Interaction volume radius: 5 \u00c5
Interaction volume height: 25 \u00c5
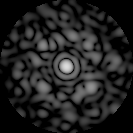
Disorder parameter: 0.7007